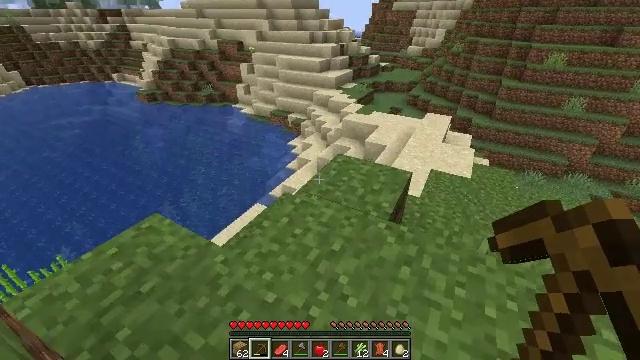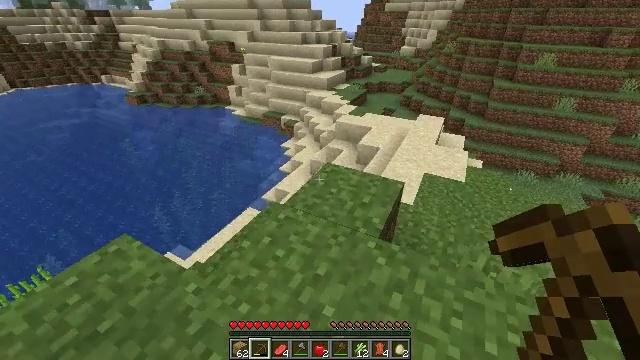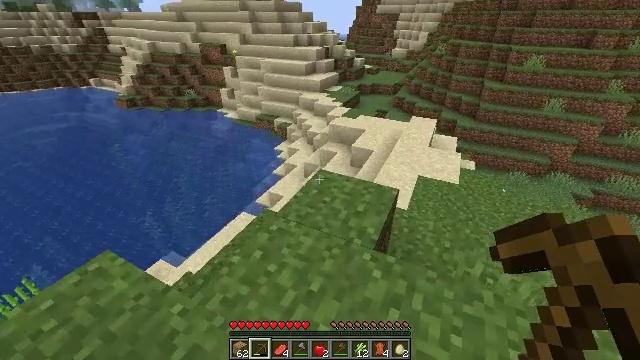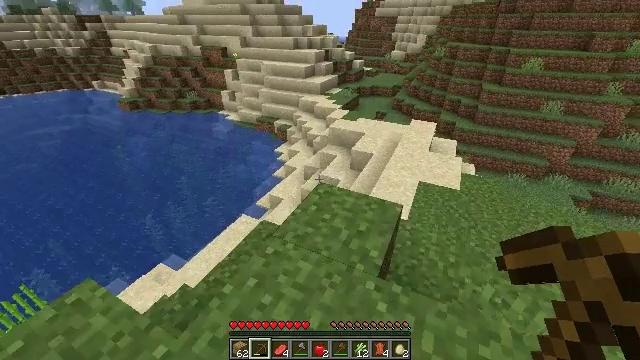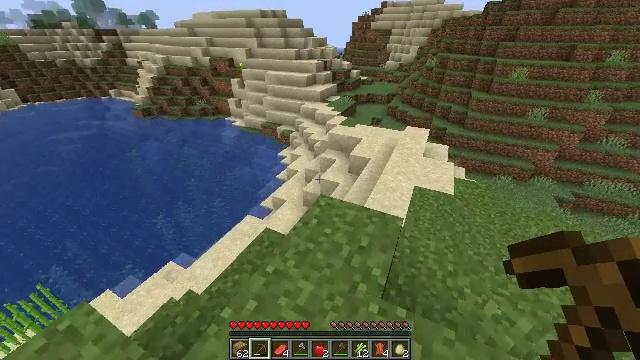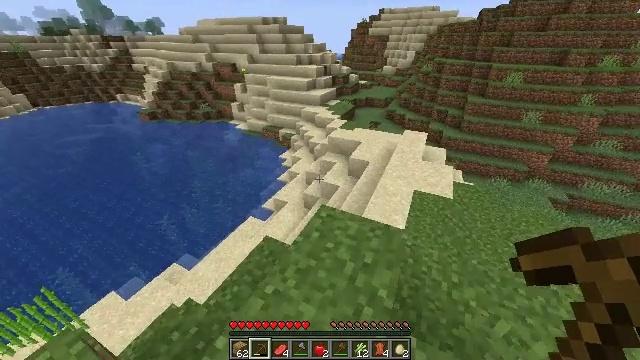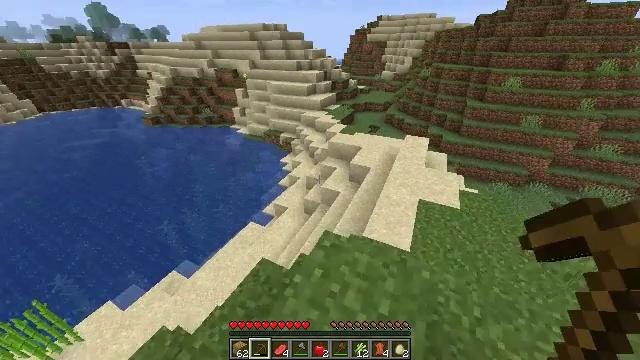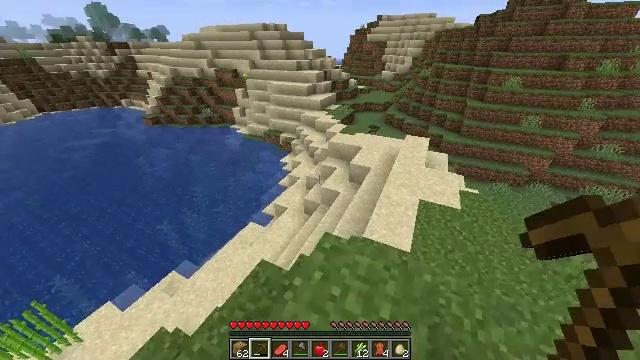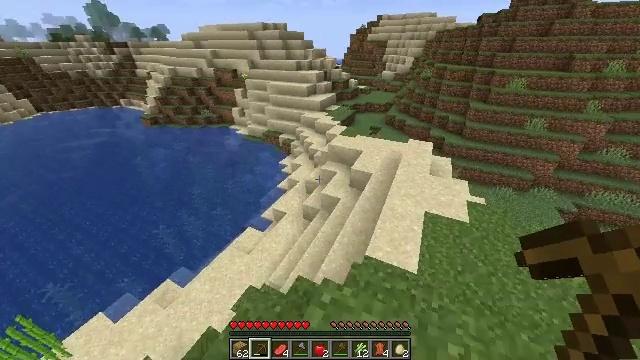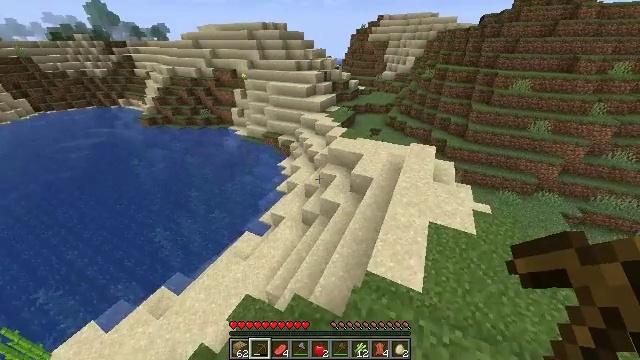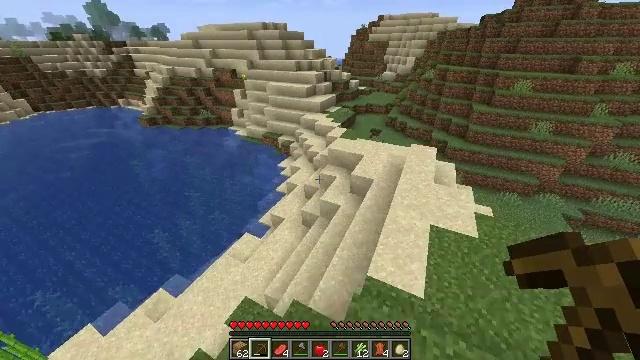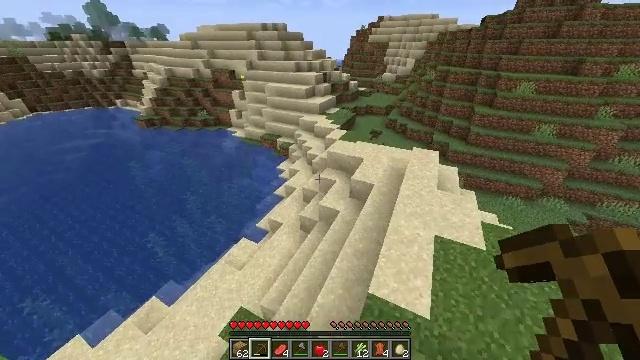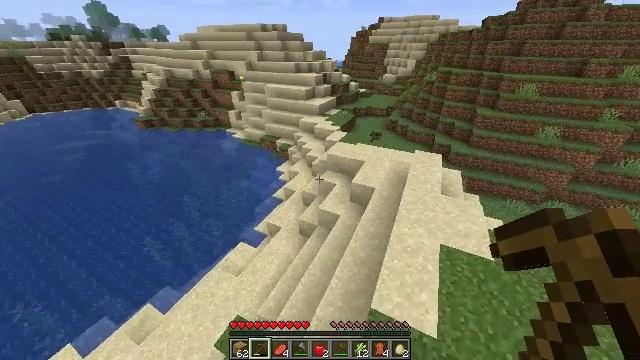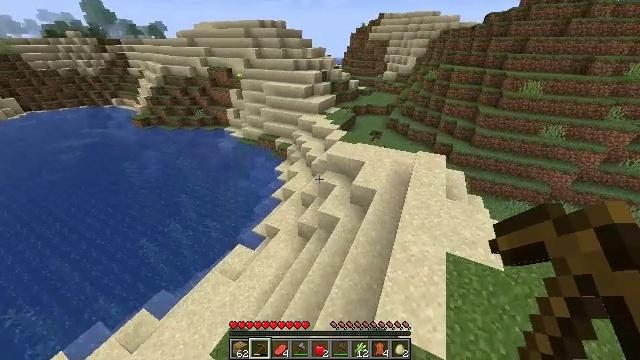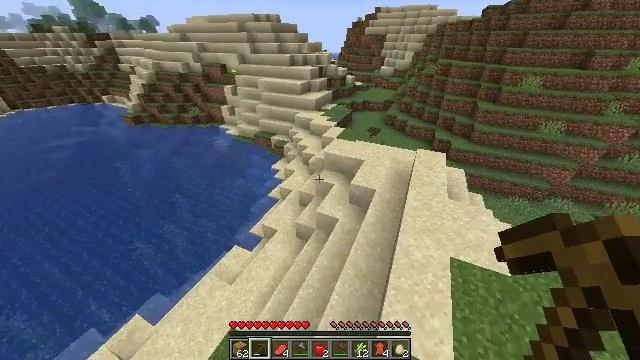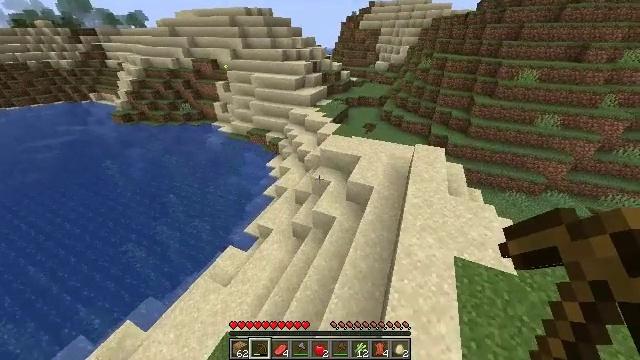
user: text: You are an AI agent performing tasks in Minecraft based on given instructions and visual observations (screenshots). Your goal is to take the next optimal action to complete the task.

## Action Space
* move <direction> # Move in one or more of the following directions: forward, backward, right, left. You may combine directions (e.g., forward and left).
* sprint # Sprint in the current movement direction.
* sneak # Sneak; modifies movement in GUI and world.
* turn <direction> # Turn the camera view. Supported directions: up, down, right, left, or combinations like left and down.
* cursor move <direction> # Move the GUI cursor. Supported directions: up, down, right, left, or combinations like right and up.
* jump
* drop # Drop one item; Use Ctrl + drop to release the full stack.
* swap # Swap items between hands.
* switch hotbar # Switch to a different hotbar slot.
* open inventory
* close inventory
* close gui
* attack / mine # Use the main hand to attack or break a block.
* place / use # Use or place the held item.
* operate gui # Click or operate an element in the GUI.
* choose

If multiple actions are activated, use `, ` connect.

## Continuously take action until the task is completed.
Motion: motion action
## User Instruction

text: Cut down the sugar cane stalks.
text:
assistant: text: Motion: move forward, sprint, turn right
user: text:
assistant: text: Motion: move forward, sprint, turn right
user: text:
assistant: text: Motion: move forward, sprint
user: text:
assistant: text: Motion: move forward, sprint
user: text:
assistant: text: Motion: move forward, sprint
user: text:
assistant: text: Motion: move forward, sprint
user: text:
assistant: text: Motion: move forward, sprint
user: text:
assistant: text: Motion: move forward, sprint
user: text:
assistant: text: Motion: move forward, sprint
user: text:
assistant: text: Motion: move forward, sprint
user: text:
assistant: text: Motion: move forward, sprint
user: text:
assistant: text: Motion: move forward, sprint
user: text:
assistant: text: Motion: move forward, sprint
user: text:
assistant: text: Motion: move forward, sprint
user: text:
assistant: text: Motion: move forward, sprint, turn right
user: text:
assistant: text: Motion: move forward, sprint, turn right and down
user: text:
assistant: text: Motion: no_op
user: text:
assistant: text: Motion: no_op
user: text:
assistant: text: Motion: no_op
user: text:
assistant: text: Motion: turn left
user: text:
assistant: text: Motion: turn left
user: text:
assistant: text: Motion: turn left
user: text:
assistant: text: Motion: turn left
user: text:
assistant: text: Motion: turn left and up
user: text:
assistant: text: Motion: turn left
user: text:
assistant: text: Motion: turn left
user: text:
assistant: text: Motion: turn left
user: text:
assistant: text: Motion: turn left
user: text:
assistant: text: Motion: turn left
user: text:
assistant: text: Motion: turn left